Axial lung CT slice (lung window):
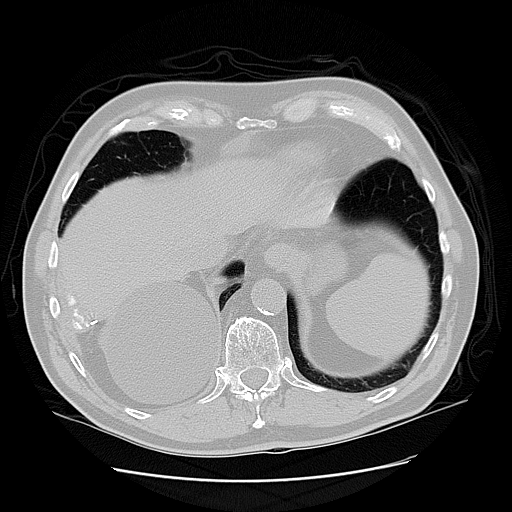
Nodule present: no